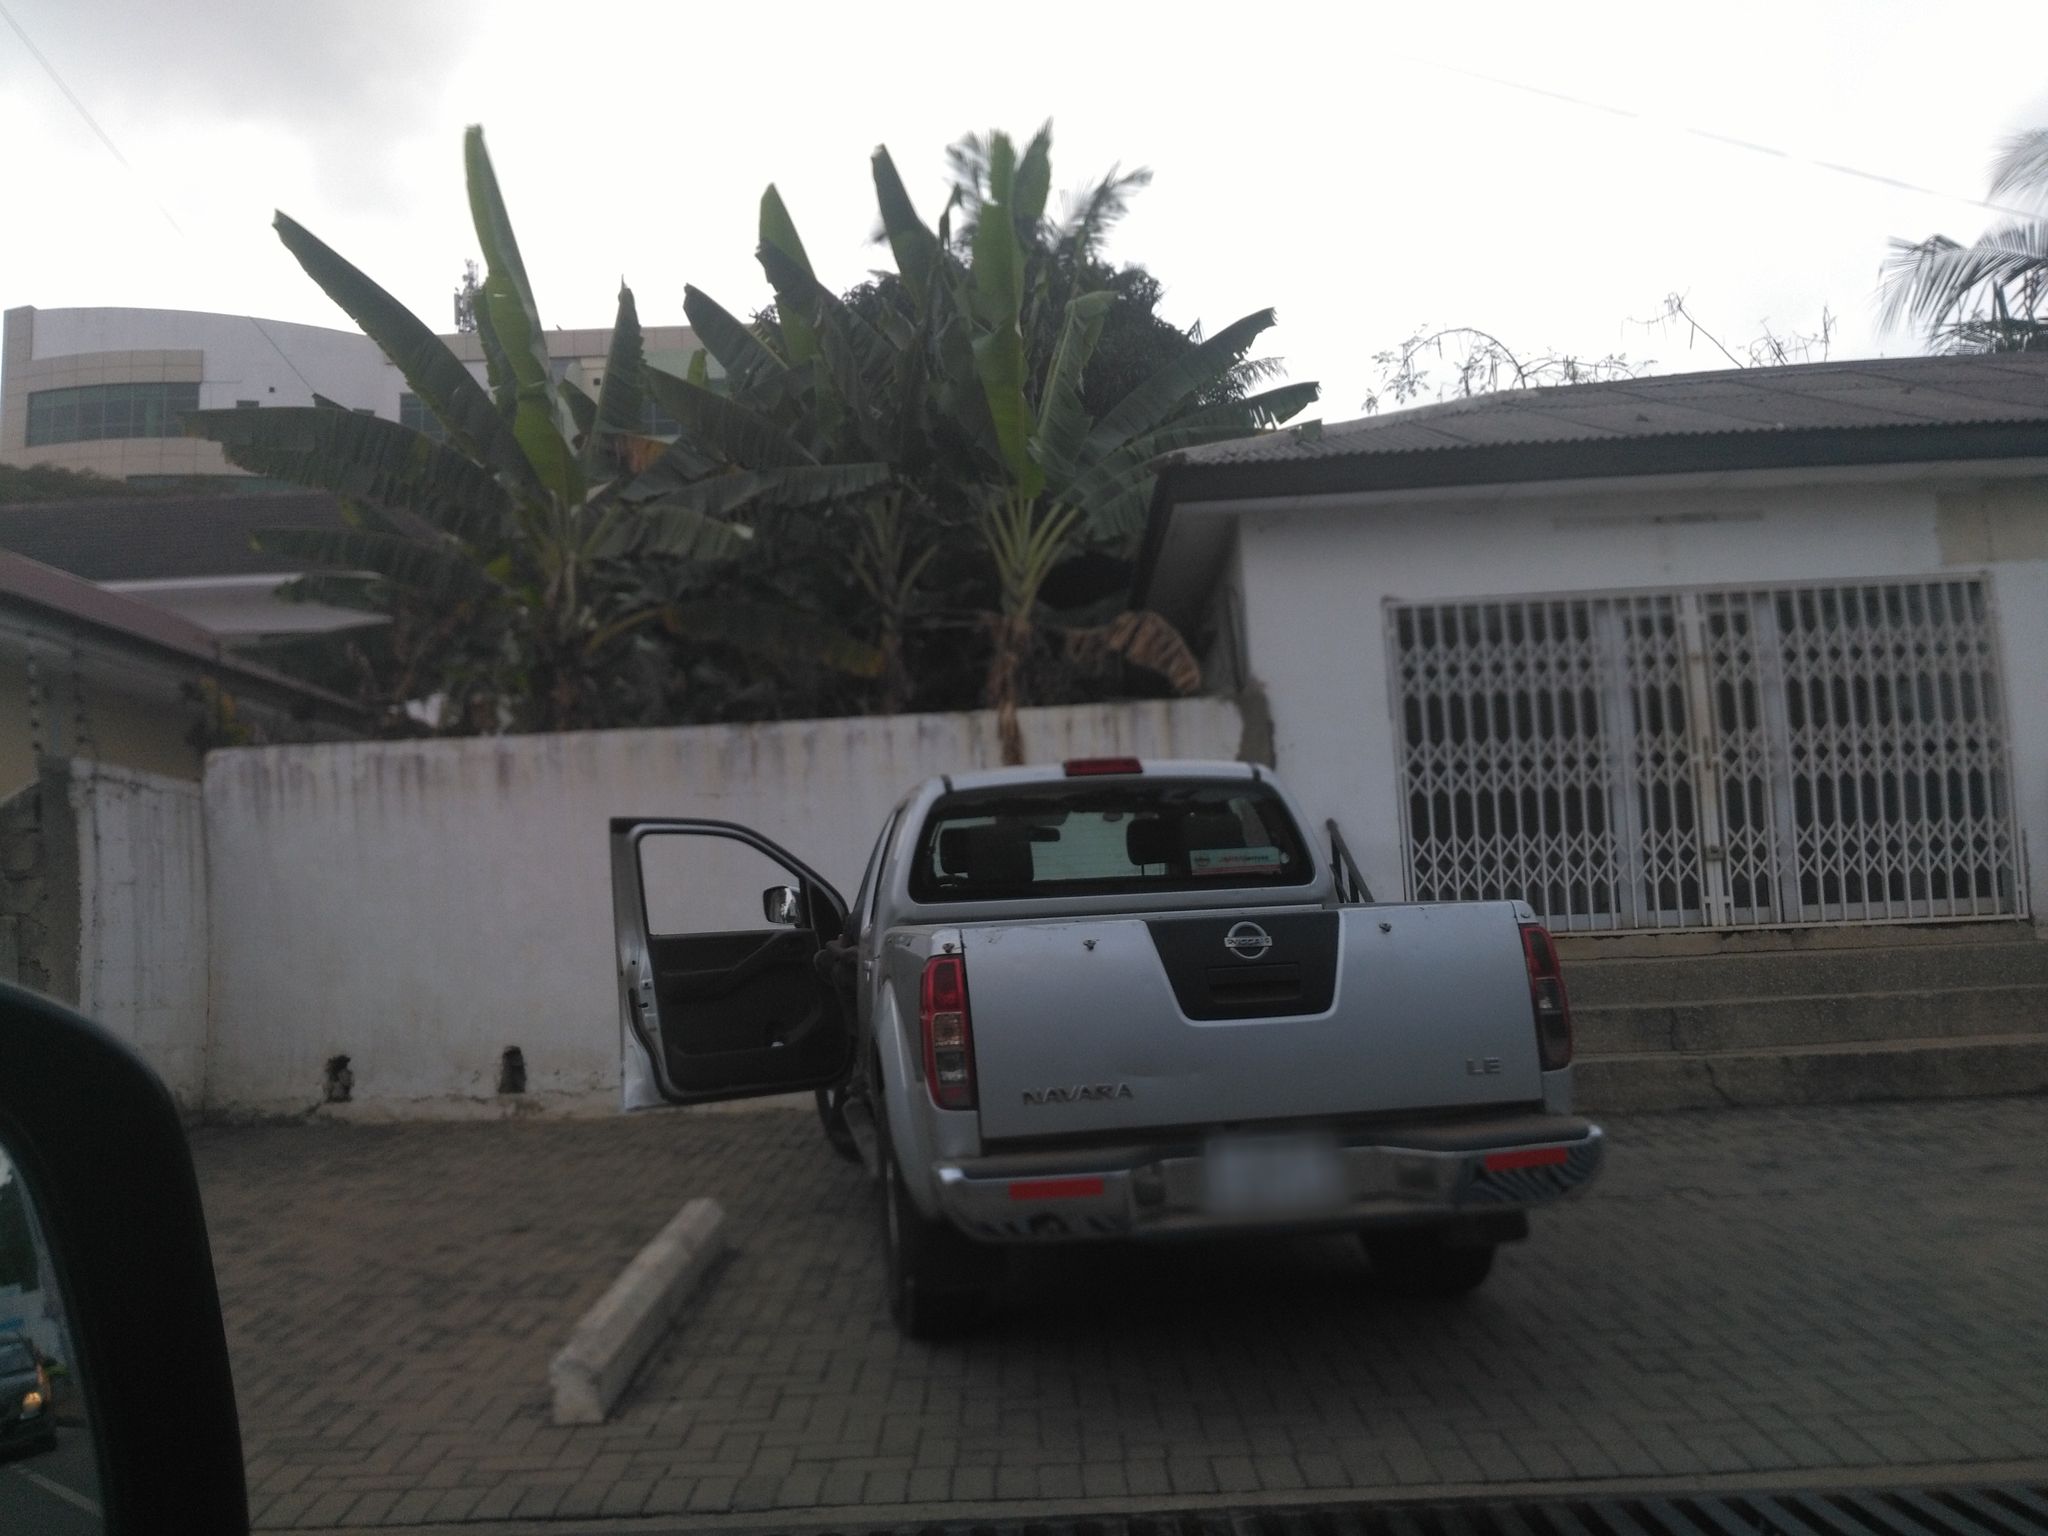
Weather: cloudy
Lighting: day
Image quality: slightly poor
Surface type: walking surface
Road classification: residential
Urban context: urban centre
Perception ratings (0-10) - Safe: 2.47, Lively: 7.39, Beautiful: 3.79, Boring: 6.06, Depressing: 2.46, Wealthy: 3.15